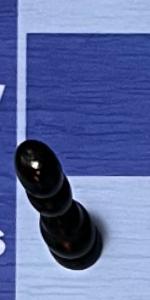
Label: Pawn_Black